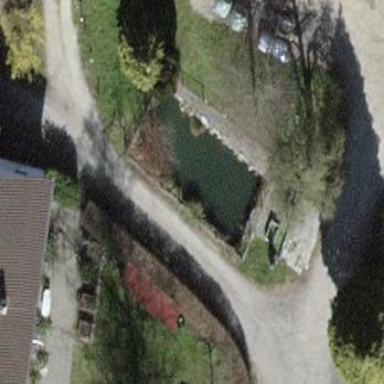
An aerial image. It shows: Pond surrounded by natural water.